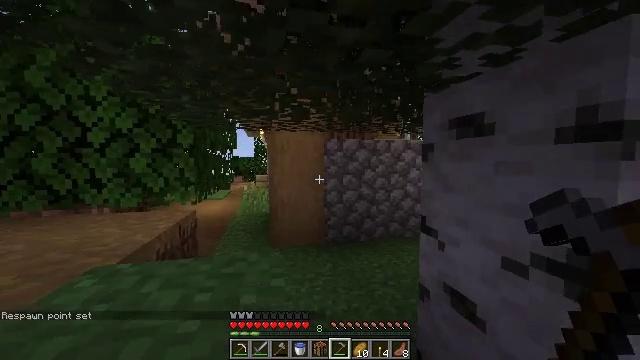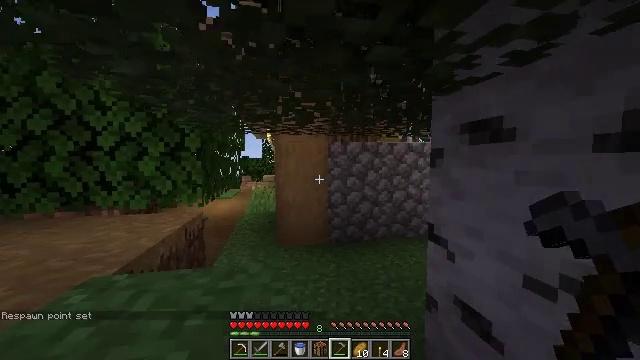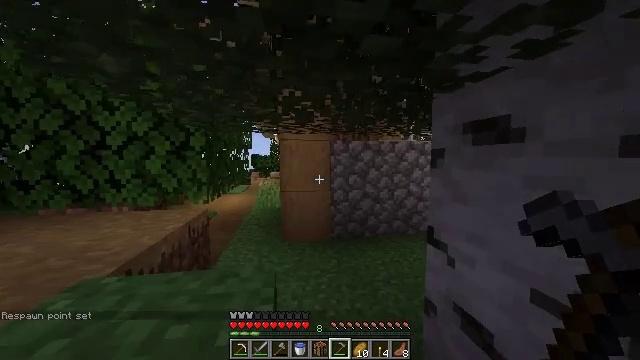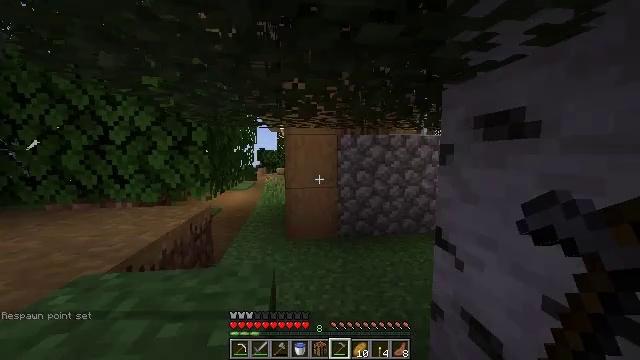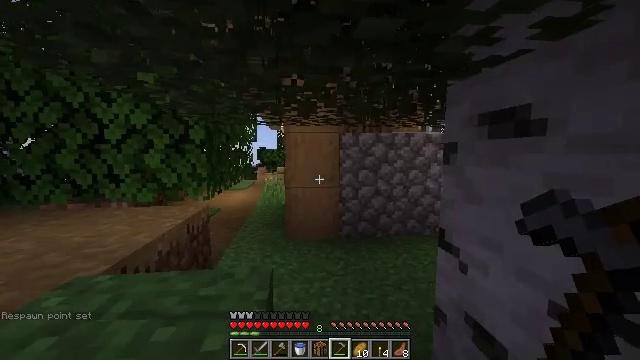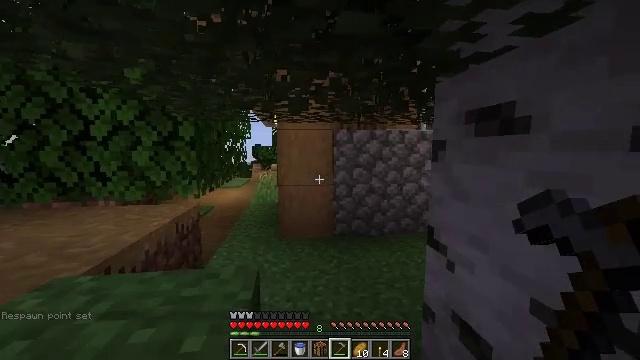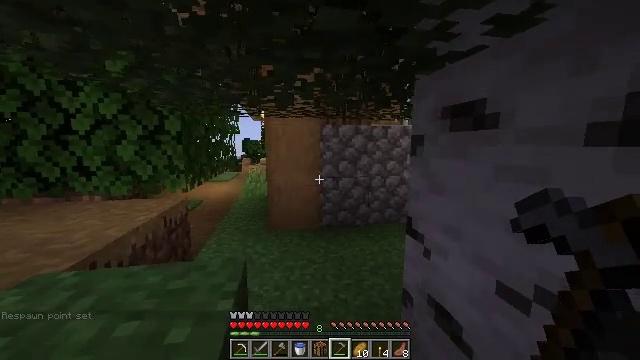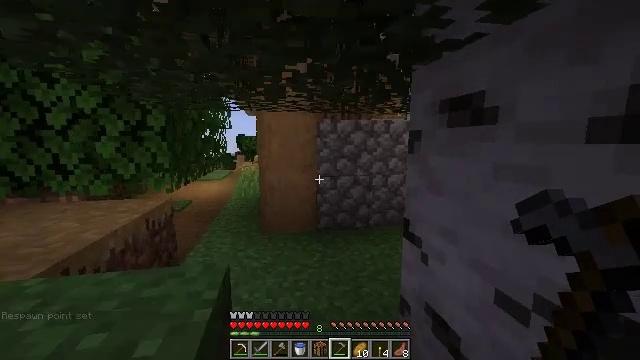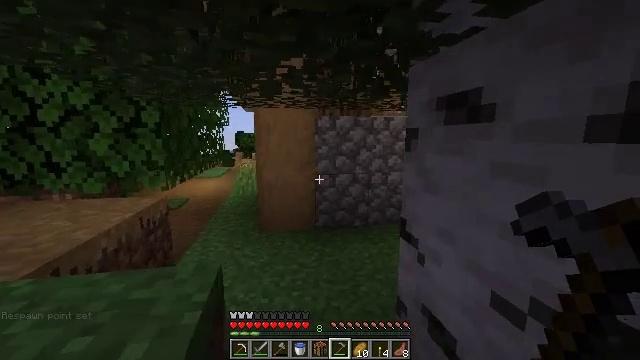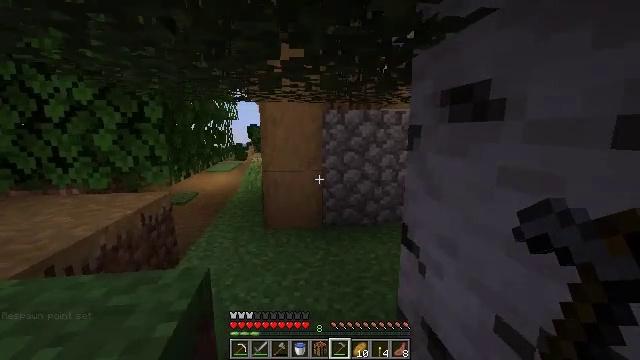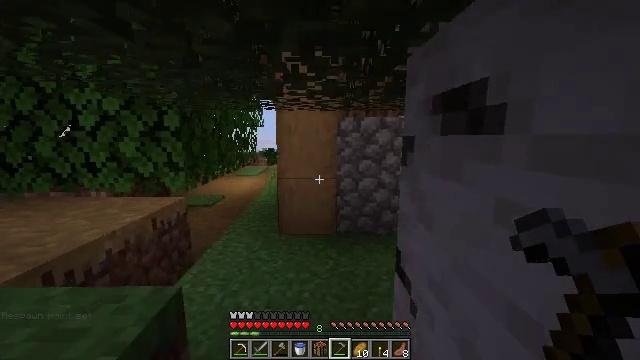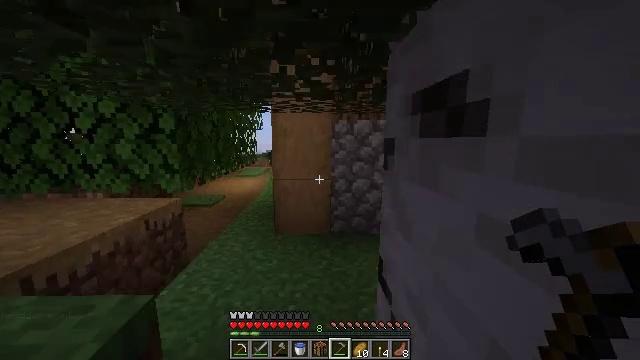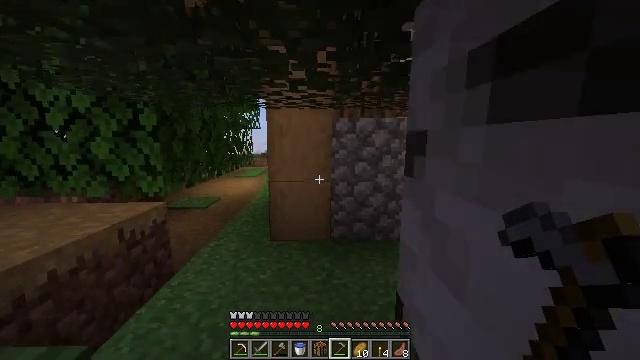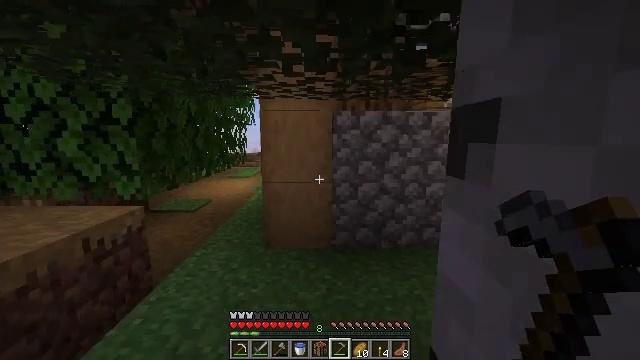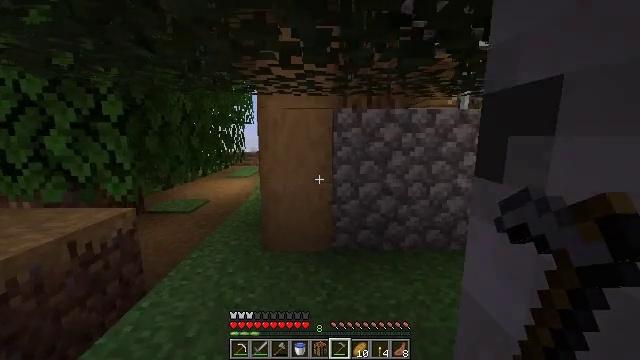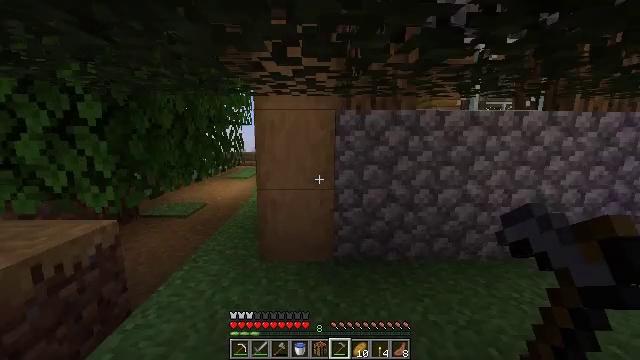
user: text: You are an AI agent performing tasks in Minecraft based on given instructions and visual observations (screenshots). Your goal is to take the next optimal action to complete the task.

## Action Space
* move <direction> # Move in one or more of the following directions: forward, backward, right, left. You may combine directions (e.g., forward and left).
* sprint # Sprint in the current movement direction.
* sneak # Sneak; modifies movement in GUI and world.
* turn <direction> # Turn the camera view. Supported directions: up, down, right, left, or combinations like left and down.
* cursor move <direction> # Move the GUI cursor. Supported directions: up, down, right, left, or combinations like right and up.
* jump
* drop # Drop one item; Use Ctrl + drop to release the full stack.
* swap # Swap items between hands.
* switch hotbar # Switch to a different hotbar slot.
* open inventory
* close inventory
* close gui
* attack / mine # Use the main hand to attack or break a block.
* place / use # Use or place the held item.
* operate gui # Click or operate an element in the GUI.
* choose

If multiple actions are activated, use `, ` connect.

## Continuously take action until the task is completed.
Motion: motion action
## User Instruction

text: Obtain wheat through crafting.
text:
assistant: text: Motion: move forward, sprint, turn left
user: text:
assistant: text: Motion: move forward, sprint, turn left and down
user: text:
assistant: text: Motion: move forward, sprint, turn left and down
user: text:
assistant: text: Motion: move forward, sprint
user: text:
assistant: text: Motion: move forward, sprint
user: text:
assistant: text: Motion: move forward, sprint, turn right and down
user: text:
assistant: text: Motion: move forward, sprint
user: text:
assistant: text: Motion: move forward and move right, sprint
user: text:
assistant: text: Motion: move forward and move right, sprint, turn left and down
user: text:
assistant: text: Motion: move forward and move right, sprint, turn left and up
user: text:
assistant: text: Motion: move forward, sprint
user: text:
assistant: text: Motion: move forward, sprint
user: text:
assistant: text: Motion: move forward, sprint
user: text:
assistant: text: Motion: move forward, sprint
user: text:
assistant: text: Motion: move forward, sprint
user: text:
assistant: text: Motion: move forward, sprint
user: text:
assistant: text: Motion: move forward, sprint
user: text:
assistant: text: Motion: move forward and move left, sprint, turn left
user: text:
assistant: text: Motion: move forward and move left, sprint, turn left
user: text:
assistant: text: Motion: move forward and move left, sprint, turn left
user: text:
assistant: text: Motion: move forward and move left, sprint, turn left
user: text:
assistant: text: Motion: move forward and move left, sprint
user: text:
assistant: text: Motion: move forward, sprint
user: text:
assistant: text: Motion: move forward, sprint
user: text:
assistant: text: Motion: move forward, sprint
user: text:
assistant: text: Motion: move forward, sprint
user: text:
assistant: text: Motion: move forward, sprint
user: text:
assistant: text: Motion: move forward, sprint
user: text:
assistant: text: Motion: move forward, sprint
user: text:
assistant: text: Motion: move forward, sprint